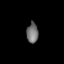
Tissue: lung
Cell type: Endothelial cells
Senescence score: 0.2052
Nuclear area (px): 228
Mean DAPI intensity: 113.434